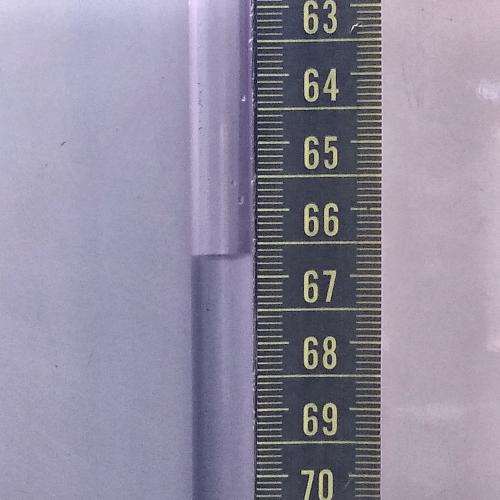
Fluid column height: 66.7 cm